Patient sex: F
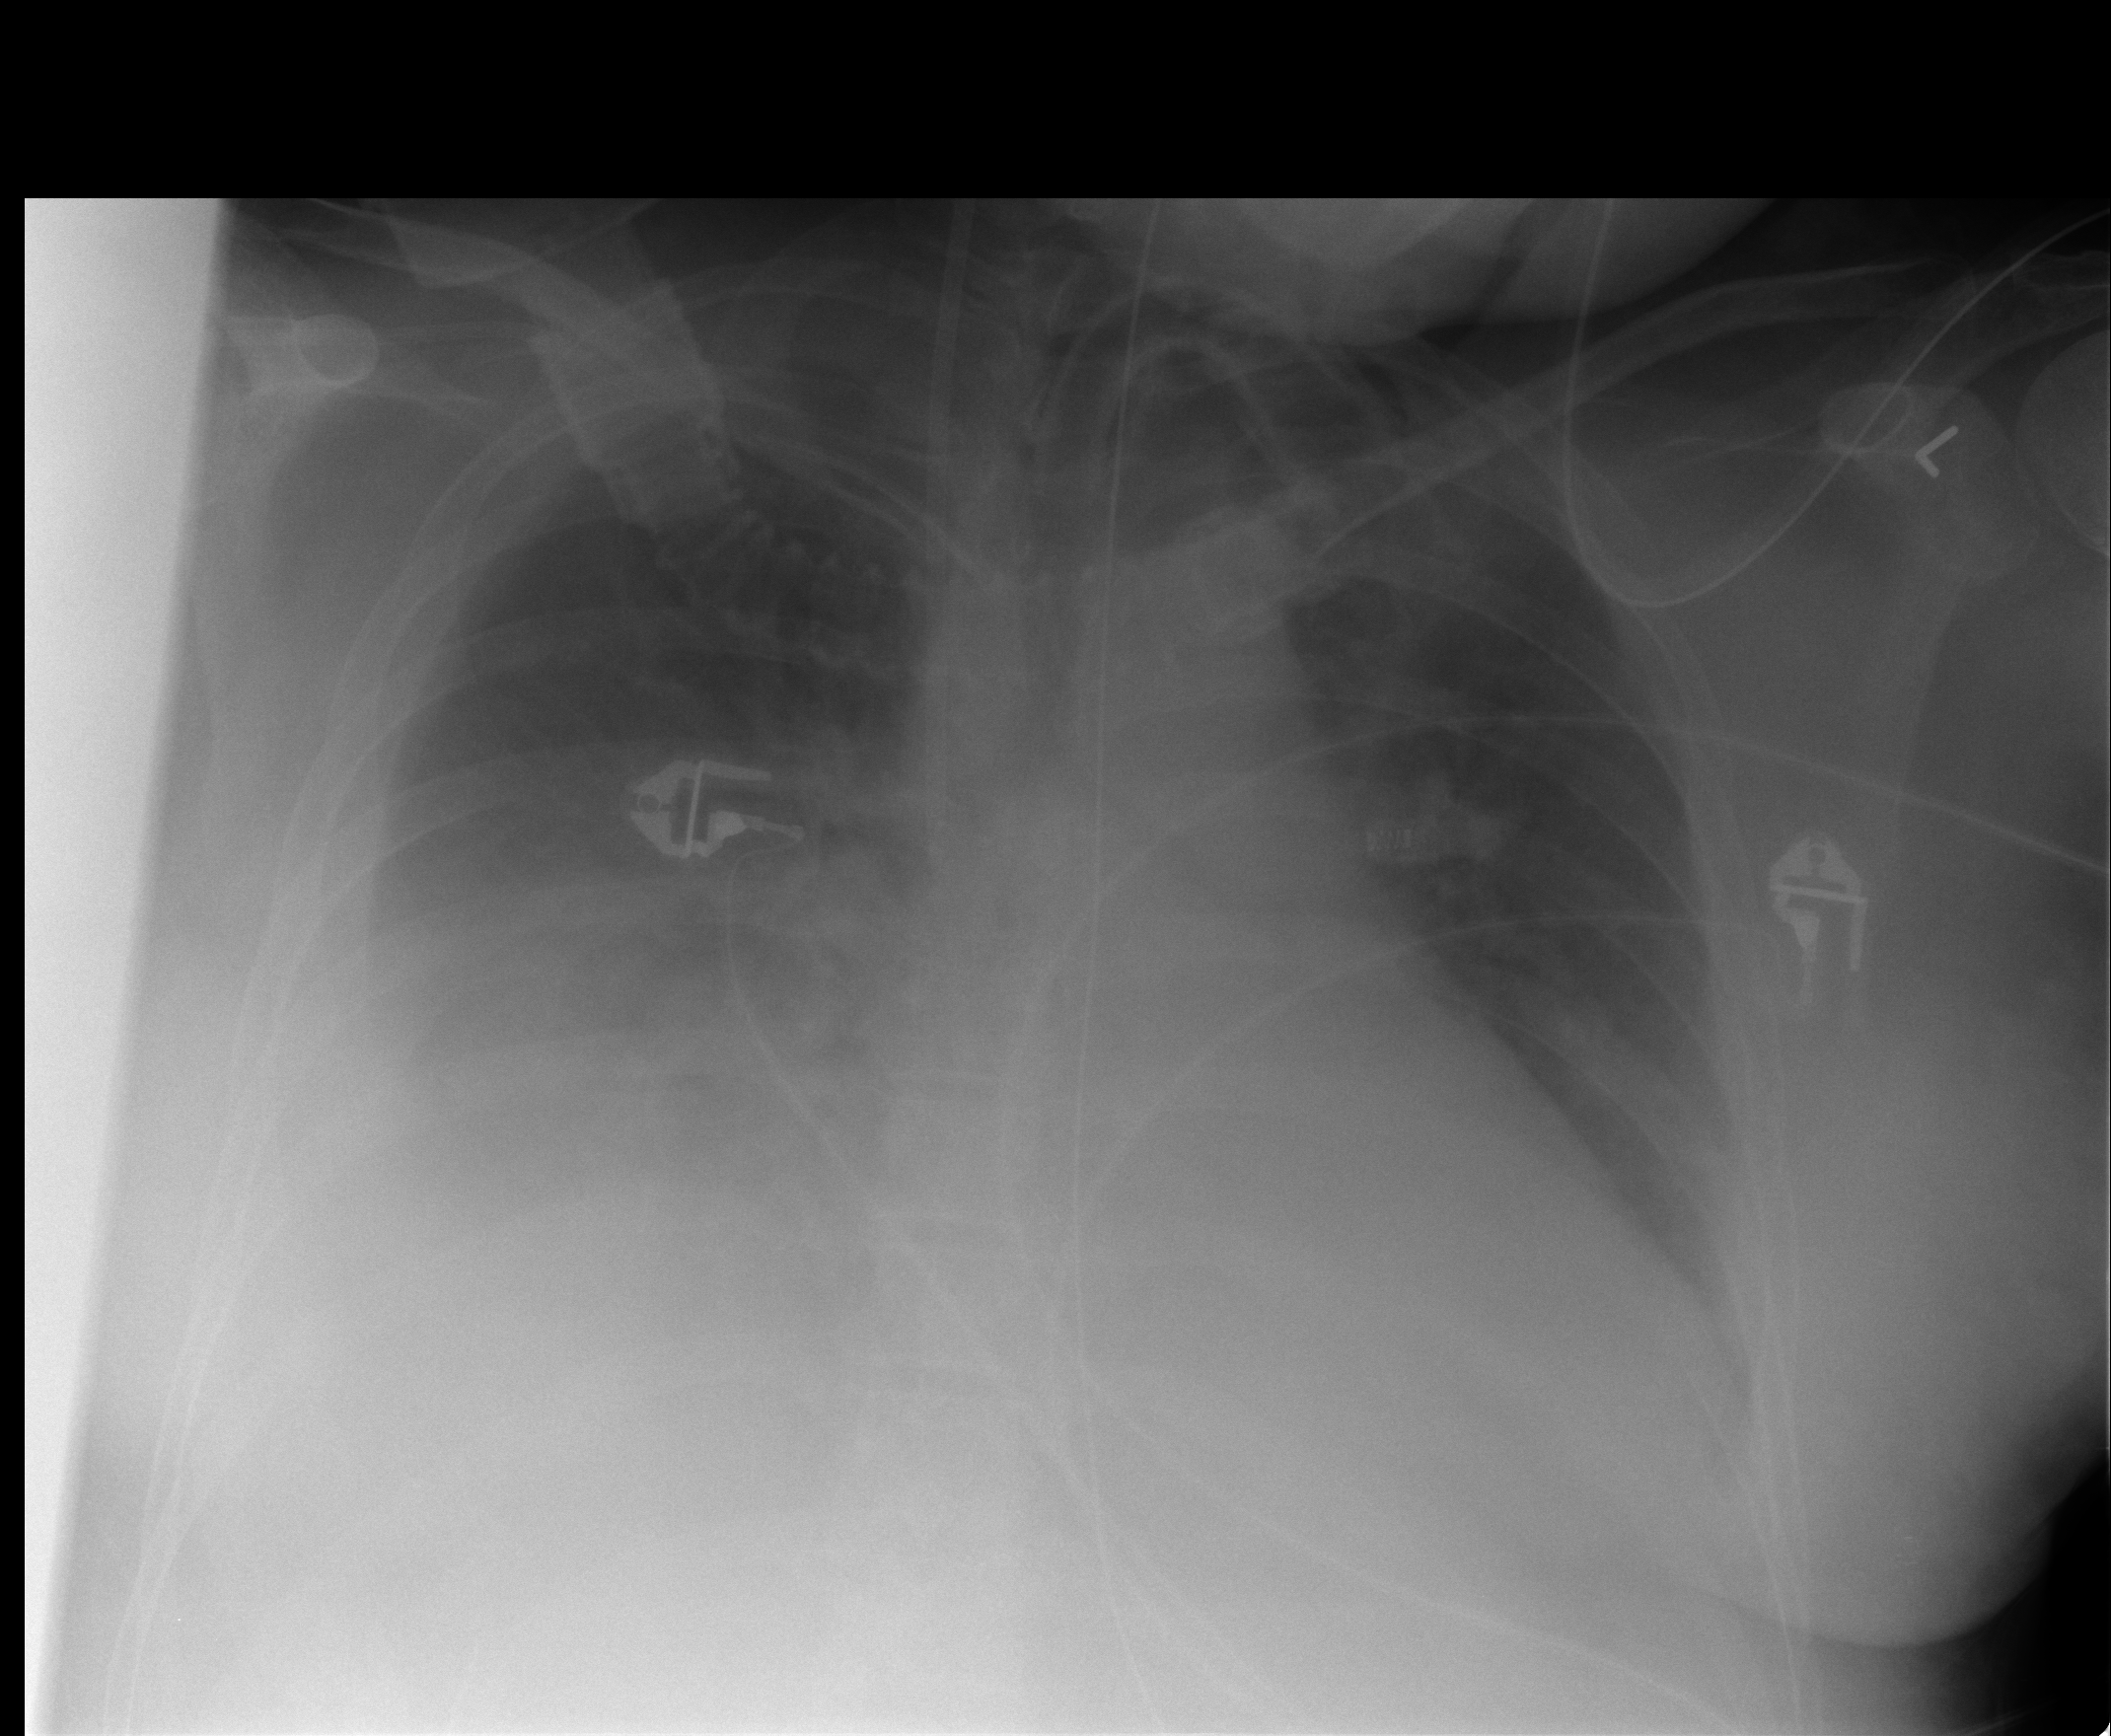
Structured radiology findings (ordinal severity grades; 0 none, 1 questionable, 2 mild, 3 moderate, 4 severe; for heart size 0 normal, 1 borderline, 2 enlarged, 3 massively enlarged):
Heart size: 2
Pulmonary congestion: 2
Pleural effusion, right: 3
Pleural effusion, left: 2
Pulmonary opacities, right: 3
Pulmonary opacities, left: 2
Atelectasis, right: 3
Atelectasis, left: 2